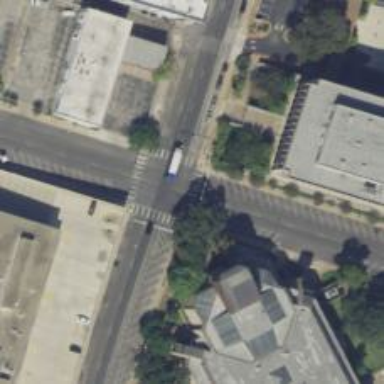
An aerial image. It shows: Marked footway crossing with zebra crossing designation.